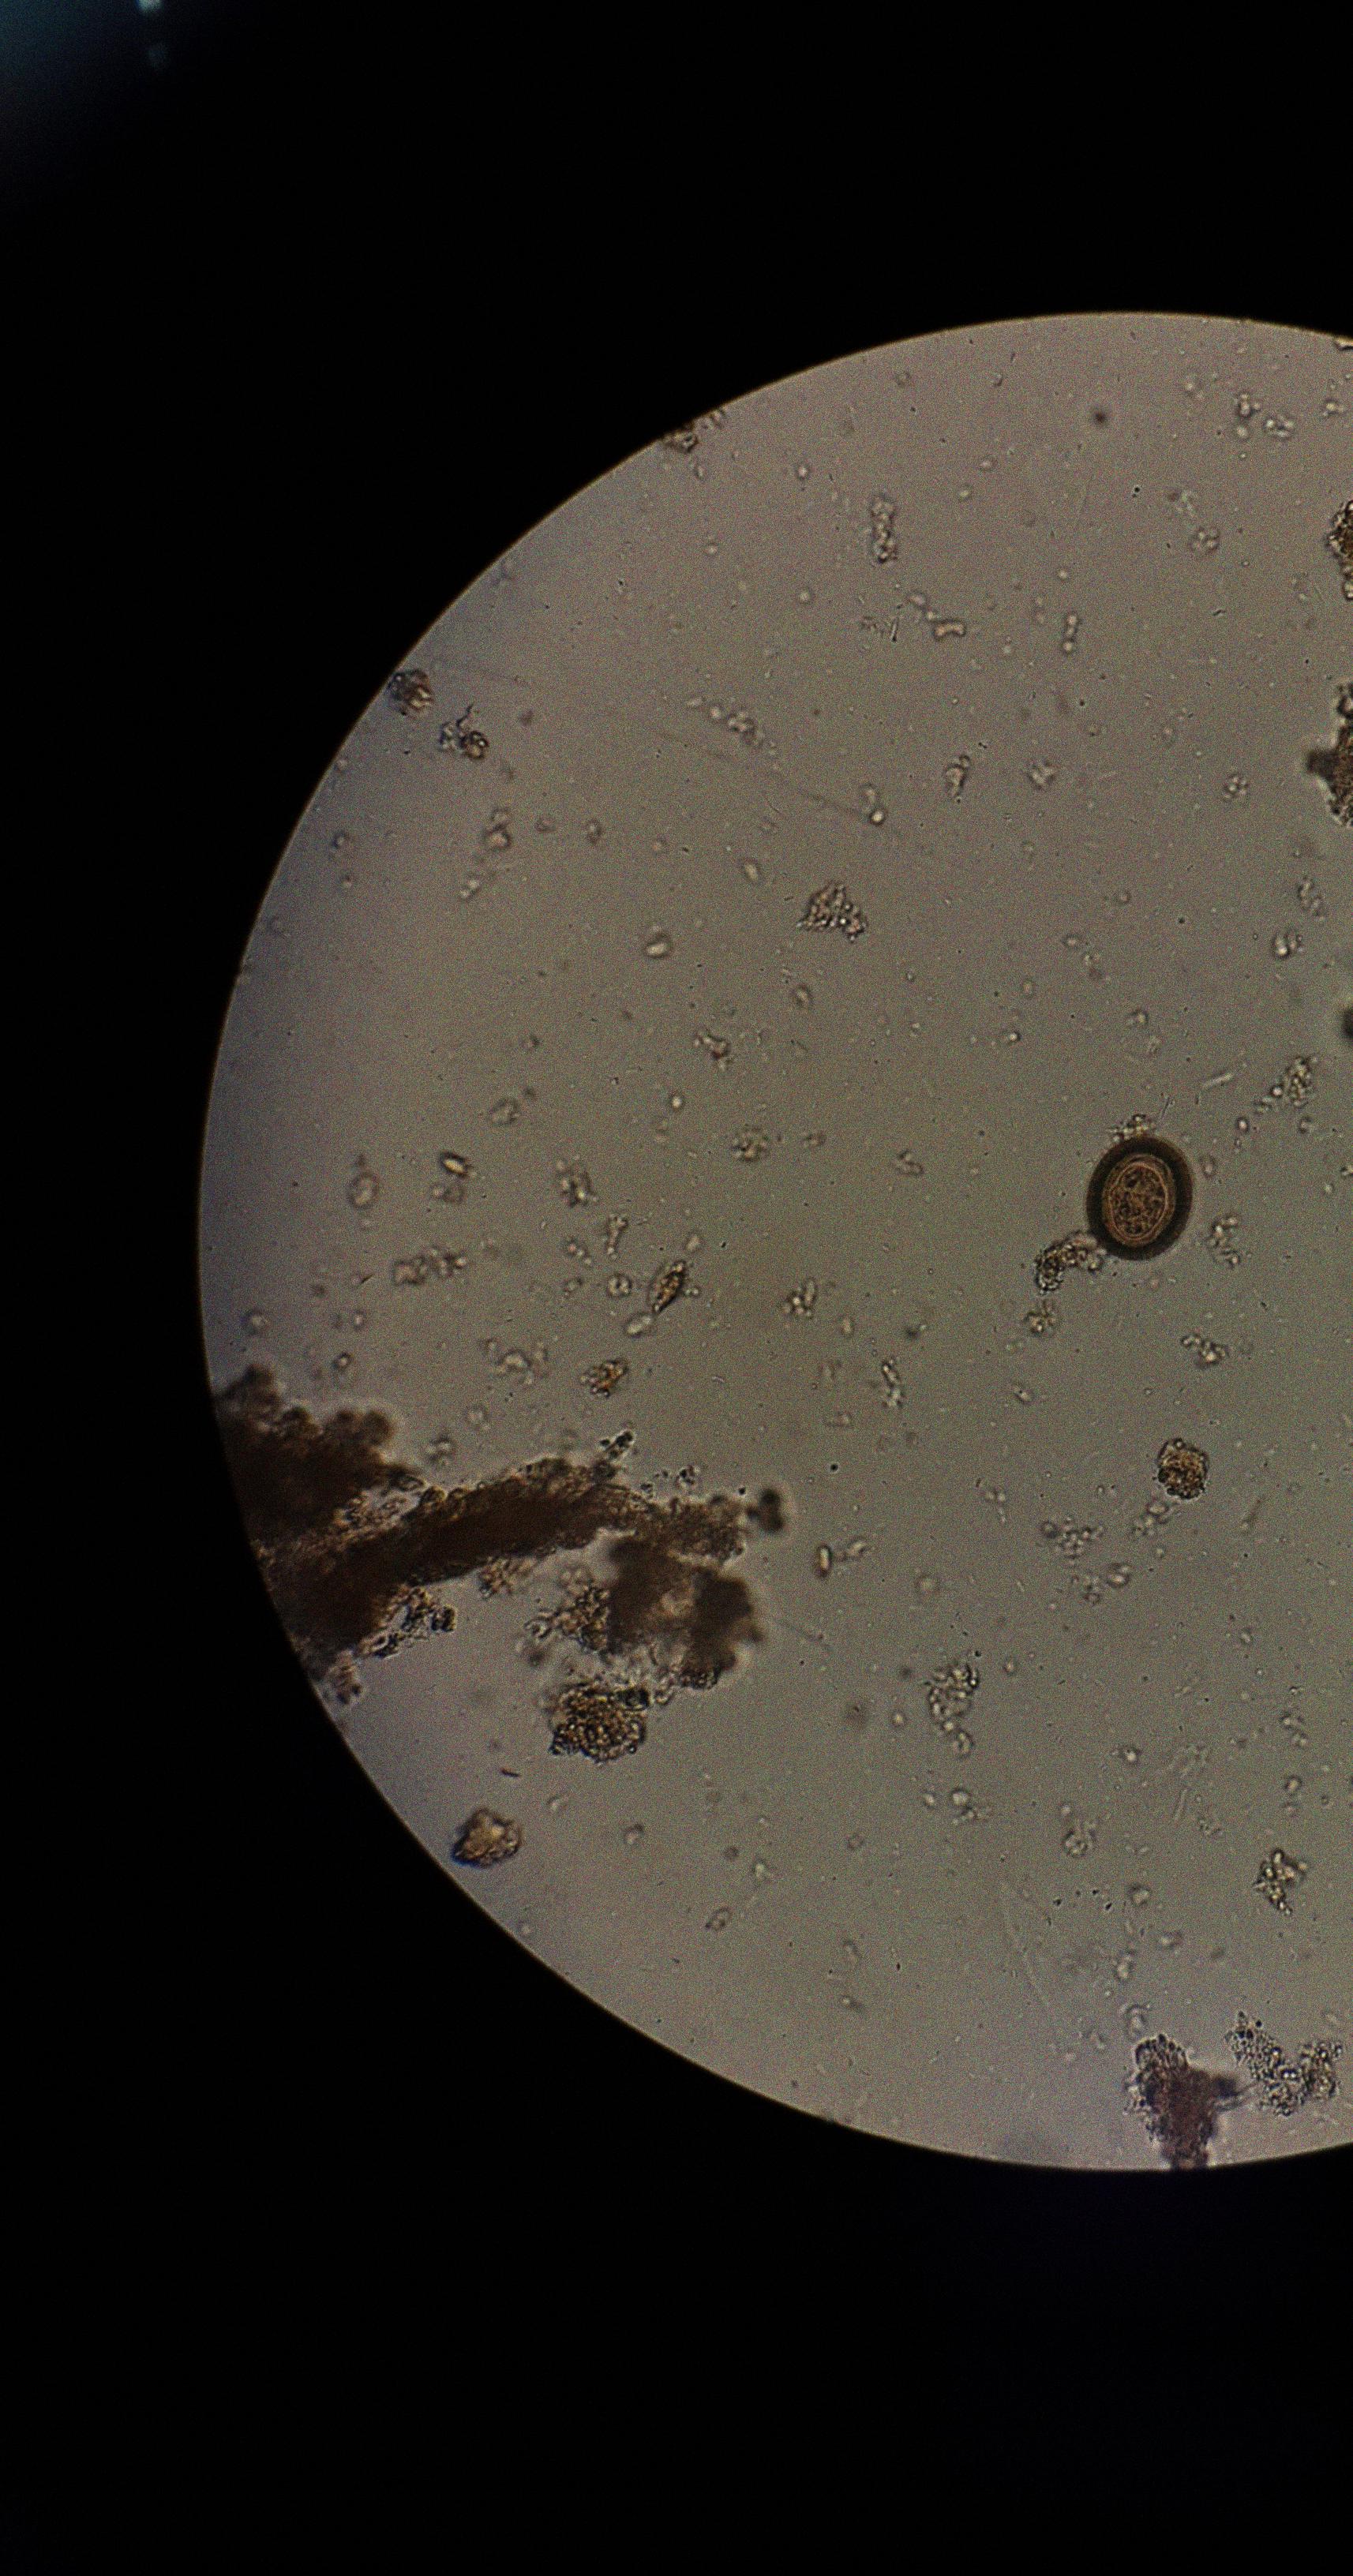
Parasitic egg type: Taenia spp. egg